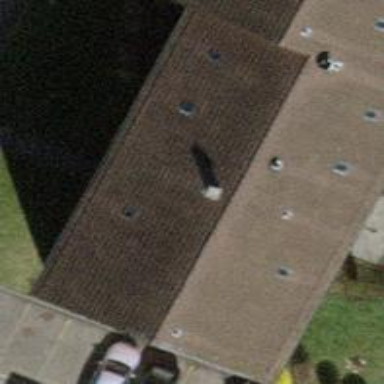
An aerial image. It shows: Pitched roof building.